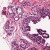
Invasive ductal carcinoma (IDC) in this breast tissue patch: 0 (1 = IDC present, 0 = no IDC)